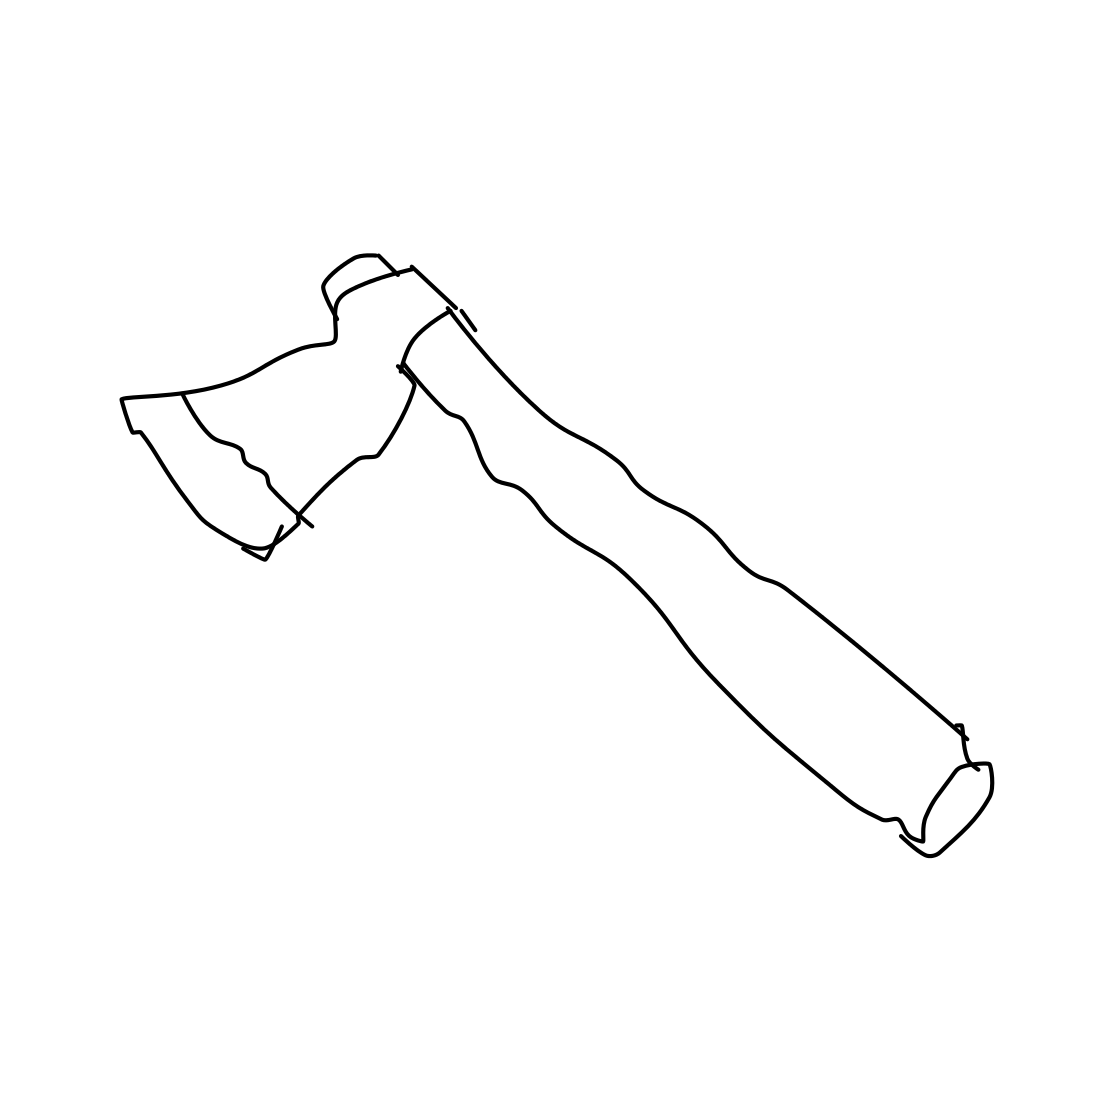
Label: axe